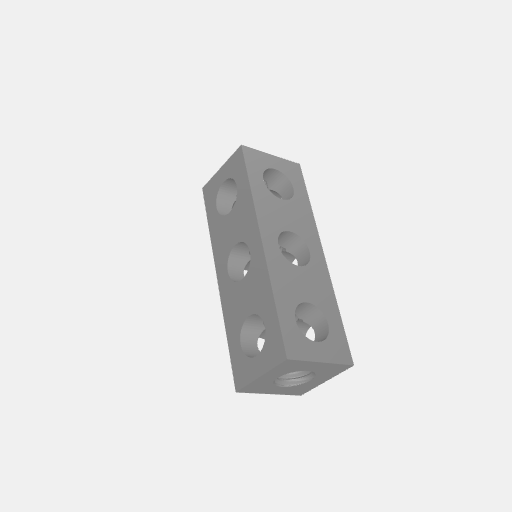
Part: SquareBeam3H